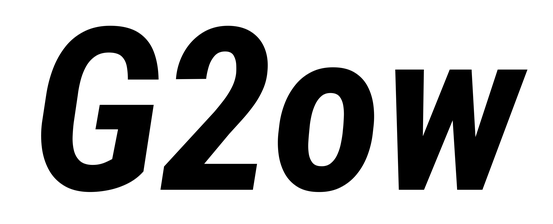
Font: Roboto-Italic_Condensed_Bold_Italic